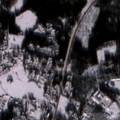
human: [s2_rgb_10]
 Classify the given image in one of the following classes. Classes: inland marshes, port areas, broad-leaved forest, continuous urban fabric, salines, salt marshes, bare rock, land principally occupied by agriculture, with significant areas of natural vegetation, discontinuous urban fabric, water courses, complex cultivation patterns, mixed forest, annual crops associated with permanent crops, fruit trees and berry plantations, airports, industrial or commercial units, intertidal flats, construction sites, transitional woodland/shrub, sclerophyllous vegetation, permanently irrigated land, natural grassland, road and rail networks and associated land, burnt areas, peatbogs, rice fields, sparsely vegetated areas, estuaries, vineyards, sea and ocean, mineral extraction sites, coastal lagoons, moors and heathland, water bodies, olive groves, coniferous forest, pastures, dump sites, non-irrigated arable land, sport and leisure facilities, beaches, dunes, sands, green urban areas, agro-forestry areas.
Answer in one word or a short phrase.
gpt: discontinuous urban fabric, coniferous forest, mixed forest, transitional woodland/shrub